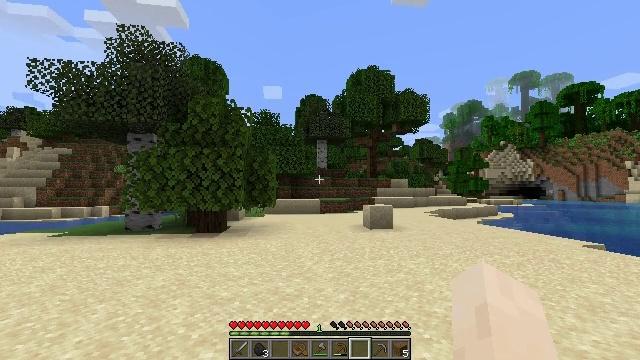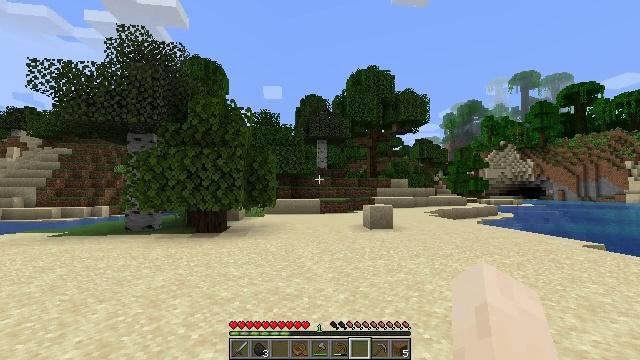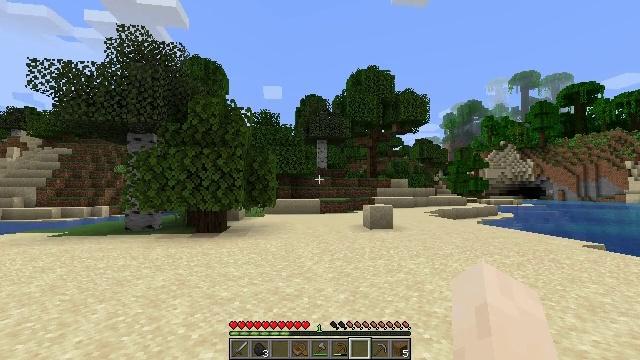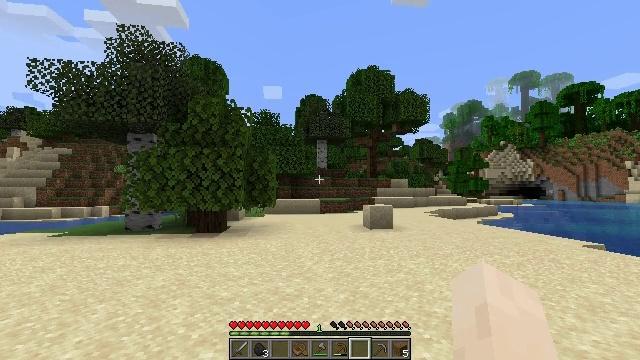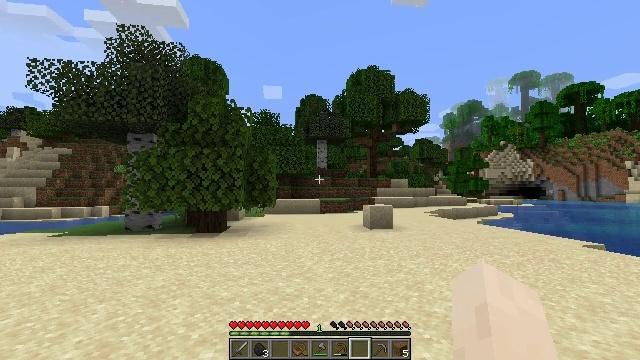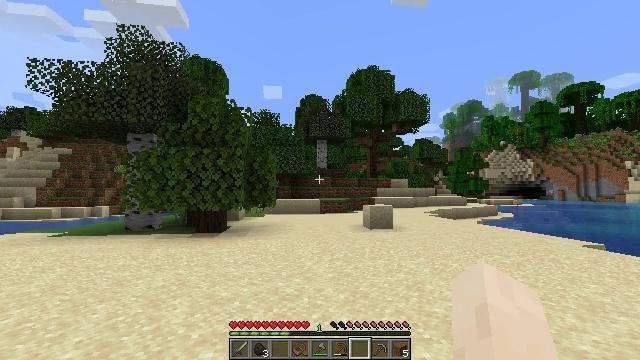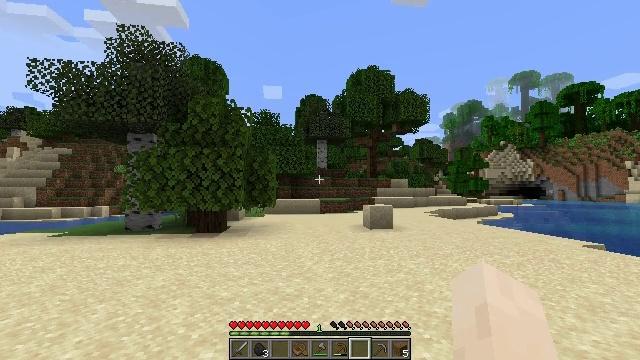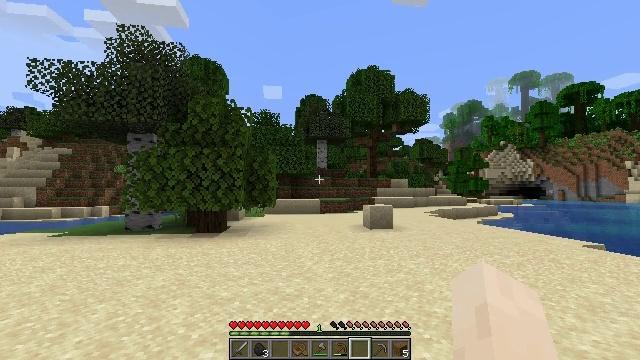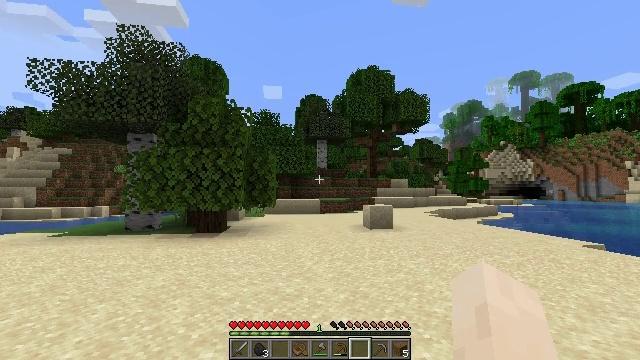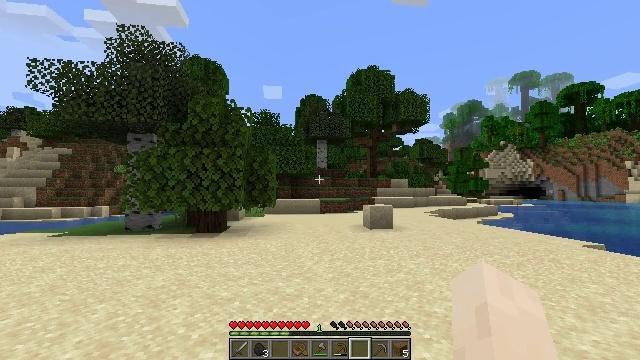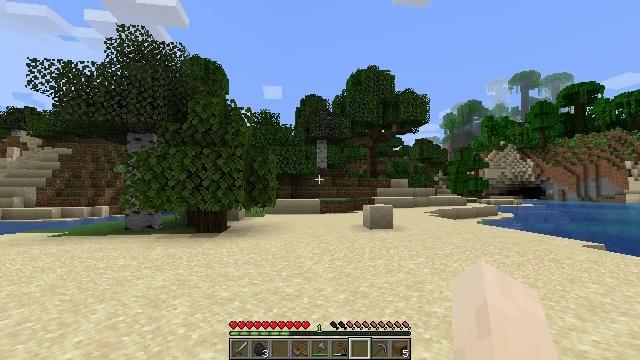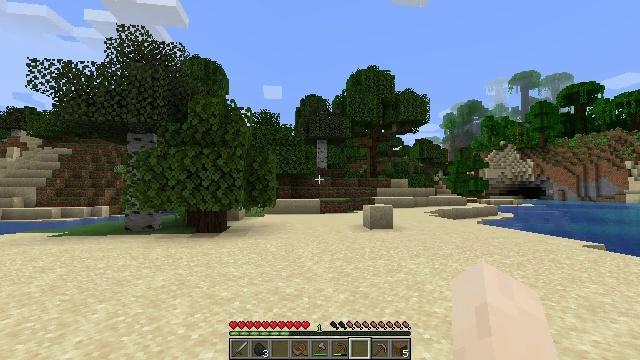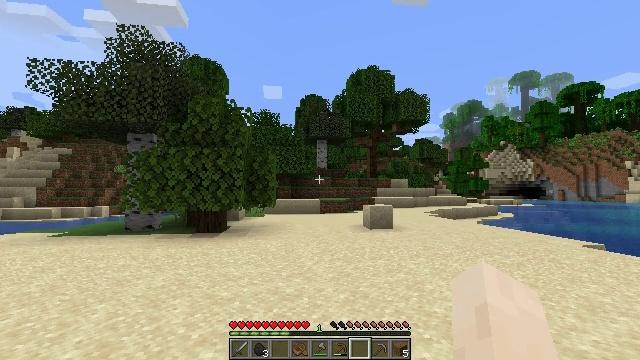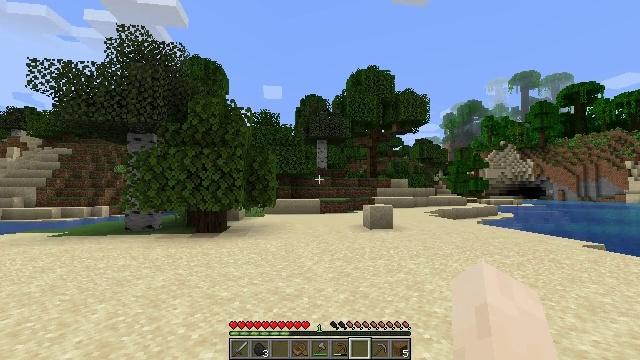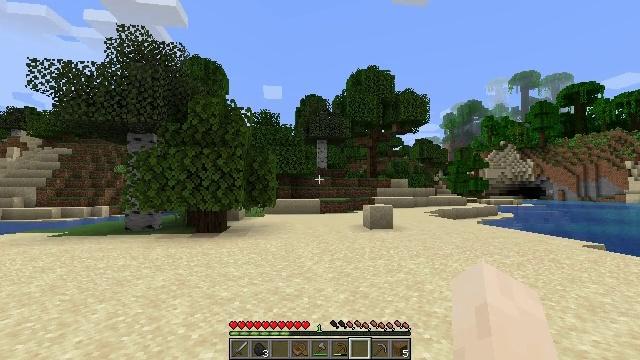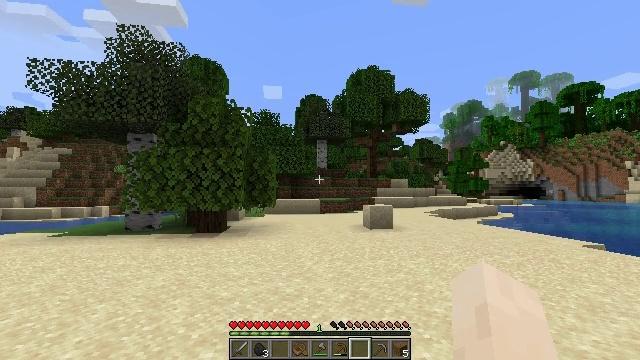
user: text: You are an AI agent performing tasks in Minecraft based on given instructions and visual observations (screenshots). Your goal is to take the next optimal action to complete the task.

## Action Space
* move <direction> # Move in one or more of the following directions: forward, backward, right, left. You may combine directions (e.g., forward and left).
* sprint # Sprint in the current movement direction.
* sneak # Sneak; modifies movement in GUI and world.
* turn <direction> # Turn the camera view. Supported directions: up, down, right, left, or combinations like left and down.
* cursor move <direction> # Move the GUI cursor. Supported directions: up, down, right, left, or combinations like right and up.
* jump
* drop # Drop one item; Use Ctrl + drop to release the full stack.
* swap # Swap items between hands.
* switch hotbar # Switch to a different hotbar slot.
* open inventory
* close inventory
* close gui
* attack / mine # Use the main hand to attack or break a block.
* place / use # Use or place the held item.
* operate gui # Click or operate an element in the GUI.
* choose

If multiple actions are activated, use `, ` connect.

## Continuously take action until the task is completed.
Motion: motion action
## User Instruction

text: Use fuel in the furnace to cook salmon.
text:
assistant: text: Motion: no_op
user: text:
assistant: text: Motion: no_op
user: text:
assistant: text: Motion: no_op
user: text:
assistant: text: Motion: no_op
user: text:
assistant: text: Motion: no_op
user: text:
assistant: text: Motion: no_op
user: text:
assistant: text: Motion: no_op
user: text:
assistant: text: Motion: no_op
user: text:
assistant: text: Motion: no_op
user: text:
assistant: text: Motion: no_op
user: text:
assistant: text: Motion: no_op
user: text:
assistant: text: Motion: no_op
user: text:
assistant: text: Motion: no_op
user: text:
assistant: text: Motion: no_op
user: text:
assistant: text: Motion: no_op
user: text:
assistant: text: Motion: no_op
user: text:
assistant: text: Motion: no_op
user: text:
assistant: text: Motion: no_op
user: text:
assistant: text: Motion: turn right and up
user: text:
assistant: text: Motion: turn right and up
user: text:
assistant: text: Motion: turn right
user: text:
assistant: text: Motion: no_op
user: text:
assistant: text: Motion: no_op
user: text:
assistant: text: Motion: no_op
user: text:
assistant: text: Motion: no_op
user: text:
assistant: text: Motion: no_op
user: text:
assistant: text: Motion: no_op
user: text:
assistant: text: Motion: turn left
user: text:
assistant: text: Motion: turn left and down
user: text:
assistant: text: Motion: no_op